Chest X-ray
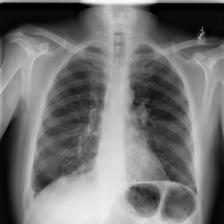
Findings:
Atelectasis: negative
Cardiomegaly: negative
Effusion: positive
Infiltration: negative
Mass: negative
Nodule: negative
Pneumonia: negative
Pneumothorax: negative
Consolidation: negative
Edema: negative
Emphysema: negative
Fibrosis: negative
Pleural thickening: negative
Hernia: negative